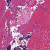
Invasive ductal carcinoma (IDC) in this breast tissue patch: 0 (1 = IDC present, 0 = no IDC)